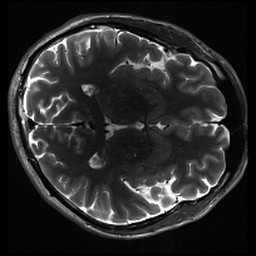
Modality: inplaneT2
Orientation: axial